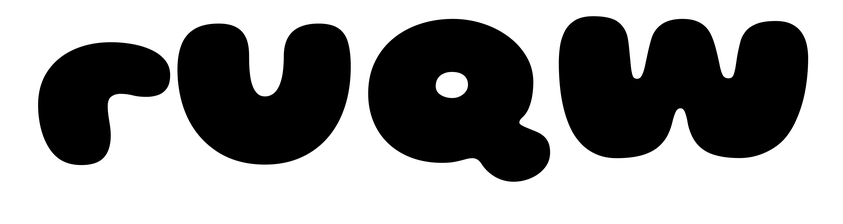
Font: Gluten_Black